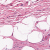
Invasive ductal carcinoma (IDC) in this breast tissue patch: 0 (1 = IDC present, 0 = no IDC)